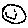
Label: smiley face